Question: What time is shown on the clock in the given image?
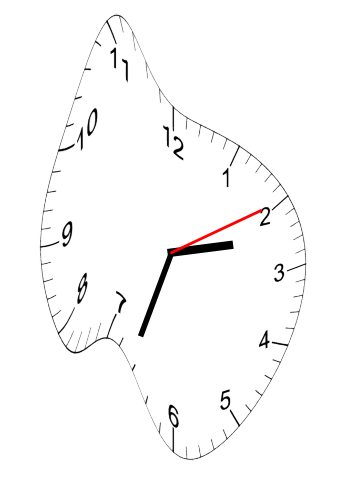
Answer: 02:33:10